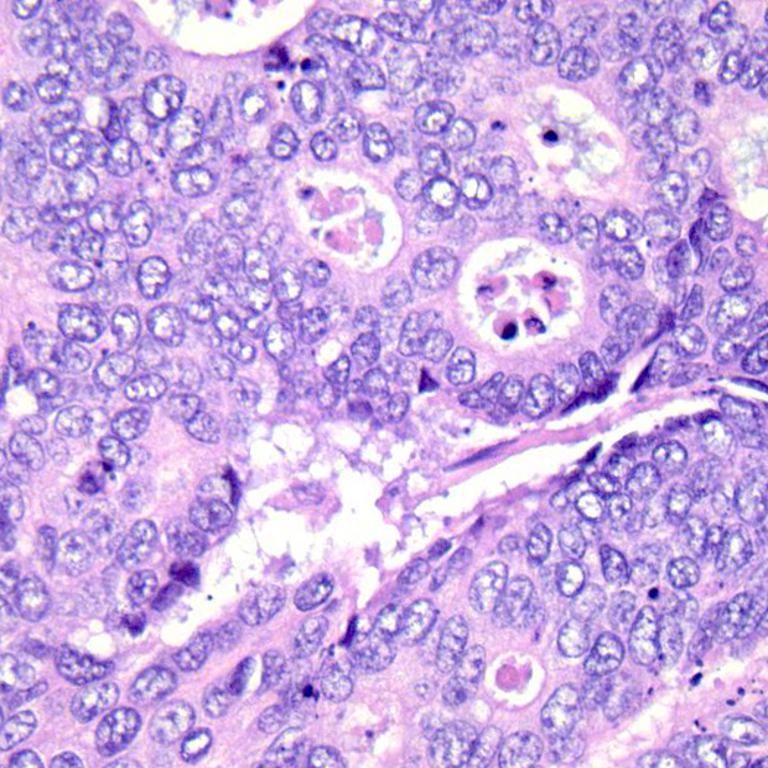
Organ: colon
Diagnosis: adenocarcinomas